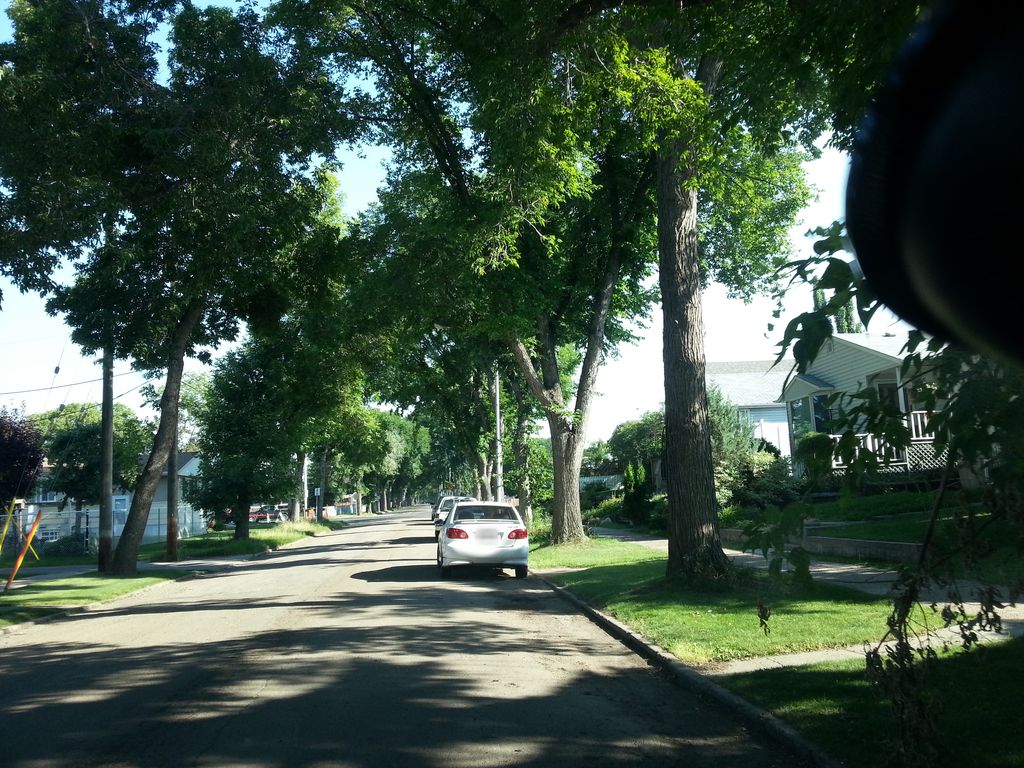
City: edmonton